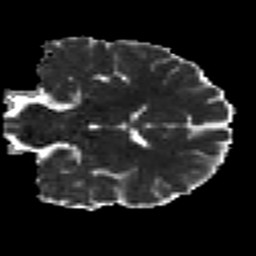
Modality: MD
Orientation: coronal
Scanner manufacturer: siemens
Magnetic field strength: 3 T
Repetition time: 7.8 s
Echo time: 0.09 s